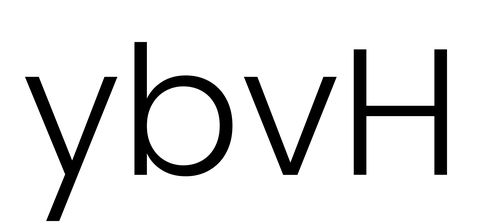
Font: Poppins-Light